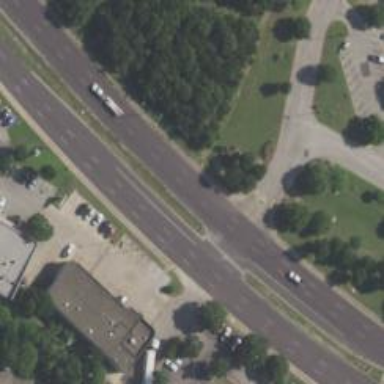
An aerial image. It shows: Asphalt road with secondary link designation.